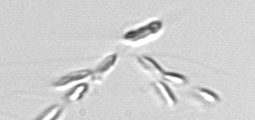
Label: Dinobryon